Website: apple
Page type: address-validator
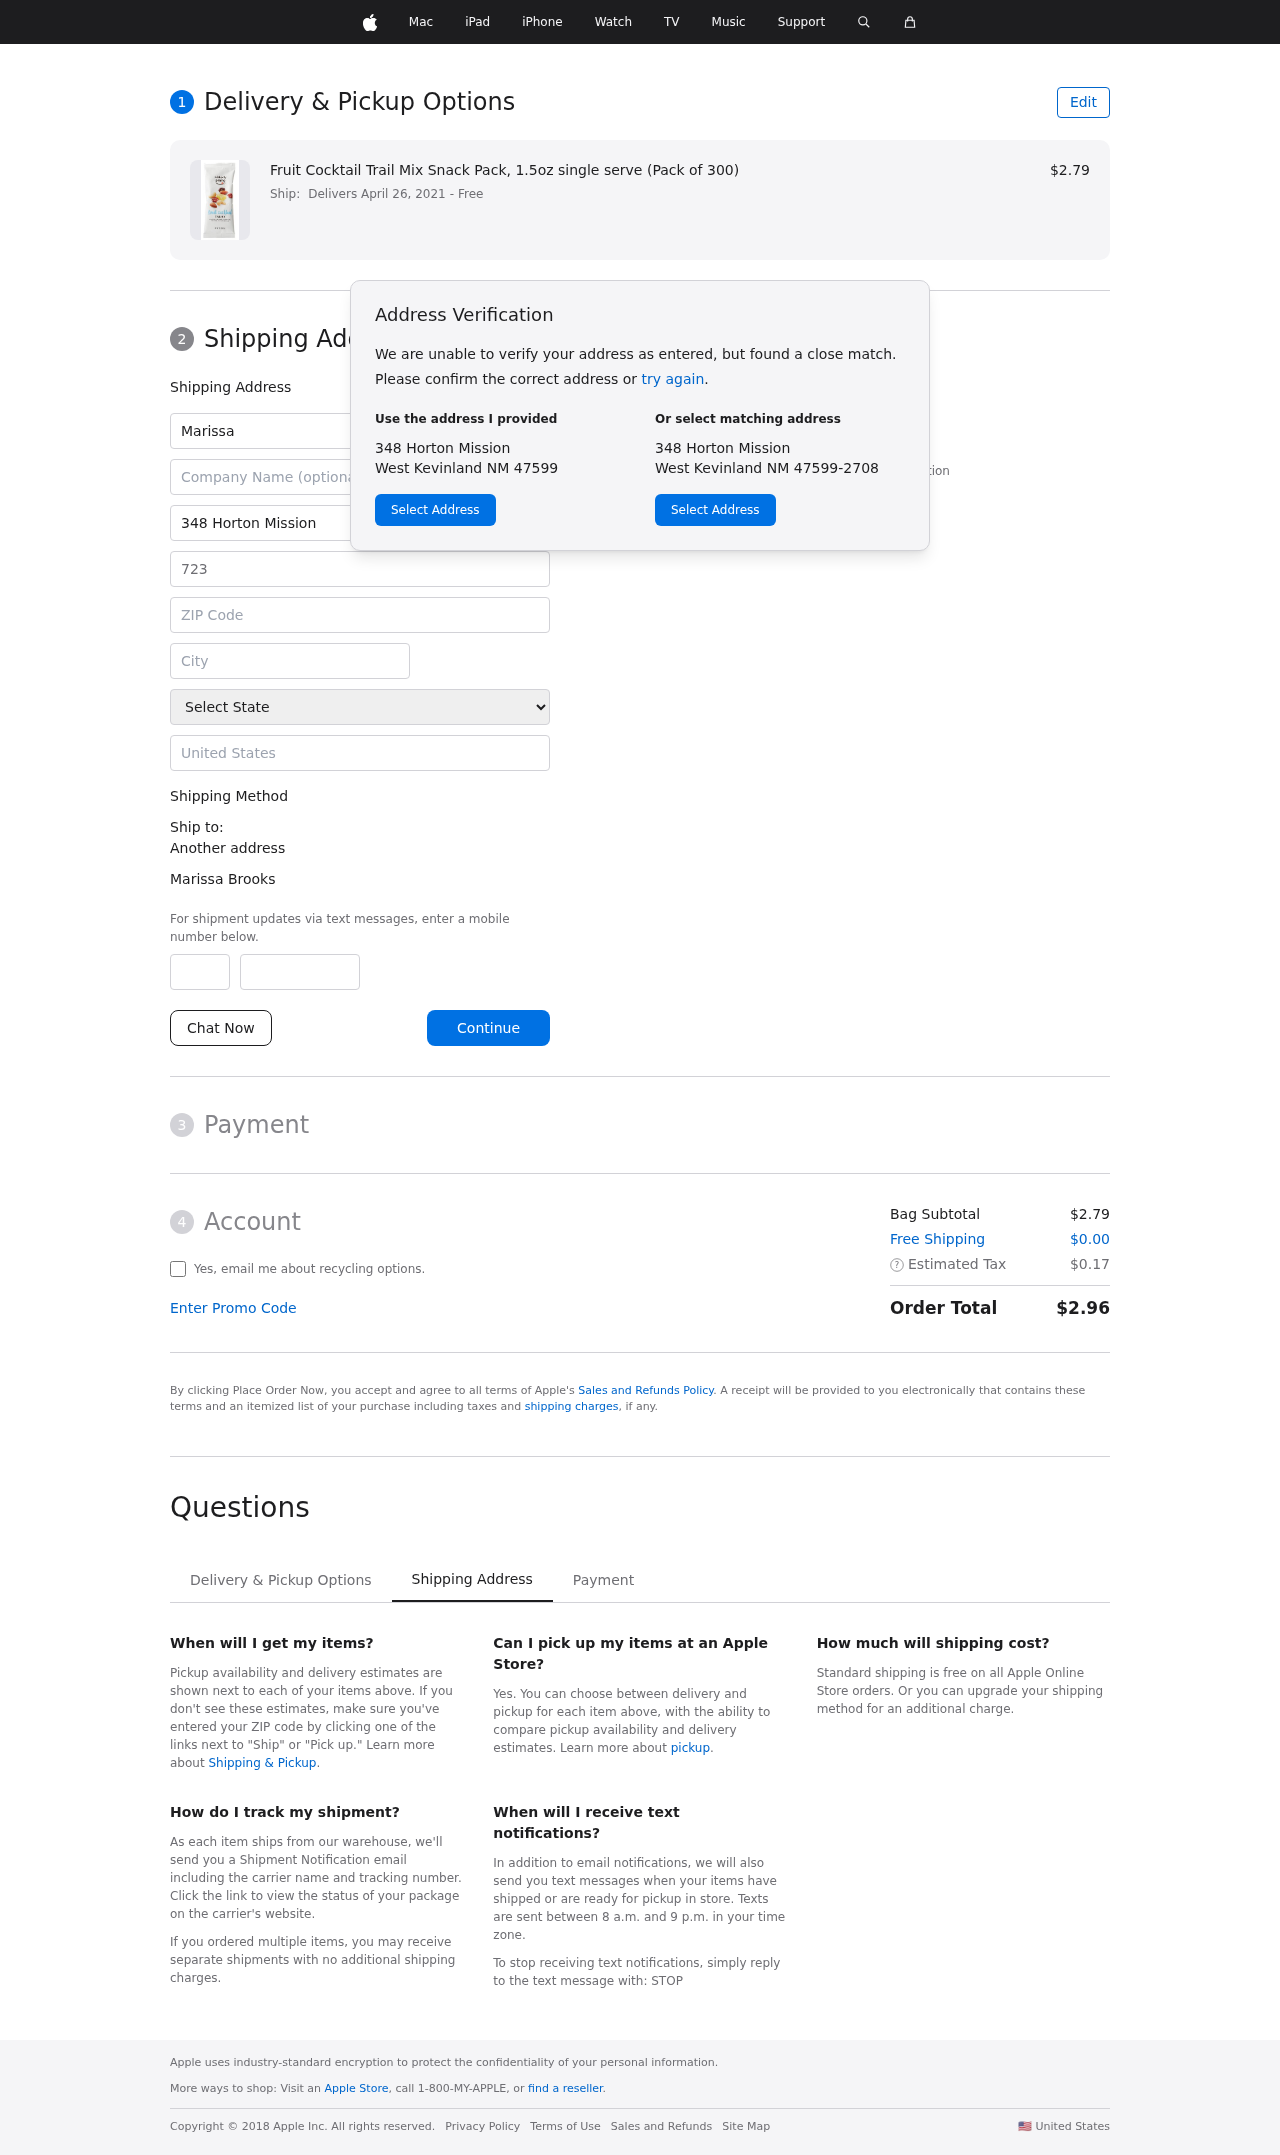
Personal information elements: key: PII_CITY
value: West Kevinland
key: PII_COUNTRY
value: United States
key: PII_FIRSTNAME
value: Marissa
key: PII_FULLNAME
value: Marissa Brooks
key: PII_LASTNAME
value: Brooks
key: PII_PHONE_AREA
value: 736
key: PII_PHONE_SUFFIX
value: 6785
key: PII_POSTCODE
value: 47599
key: PII_STATE
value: New Mexico
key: PII_STREET
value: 348 Horton Mission
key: PII_STREET2
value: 723 Valencia Crest
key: PII_CITY_STATE_ZIP
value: West Kevinland NM 47599
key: PII_STATE_ABBR
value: NM
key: PII_POSTCODE_FULL
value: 47599
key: PII_POSTCODE_NUMERIC
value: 47599
Product elements: key: PRODUCT1_NAME
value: Fruit Cocktail Trail Mix Snack Pack, 1.5oz single serve (Pack of 300)
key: PRODUCT1_PRICE
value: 2.79
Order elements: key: ORDER_DELIVERY_DATE
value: Delivers April 26, 2021
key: ORDER_SUBTOTAL
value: $2.79
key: ORDER_SHIPPING_COST
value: $0.00
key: ORDER_TAX
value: $0.17
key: ORDER_TOTAL
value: $2.96